Question: We are using base clear case with dynamic views on Linux.
In our environment some custom script is responsible, so ct mkview is not working.
I need either
- provide to Hudson plugin a custom script for creating a view
- tell to plugin to reuse existing view, w/o calling to ct mkview
I did not find any of these options.
Can you help me?
Here are my current settings:

Thank you
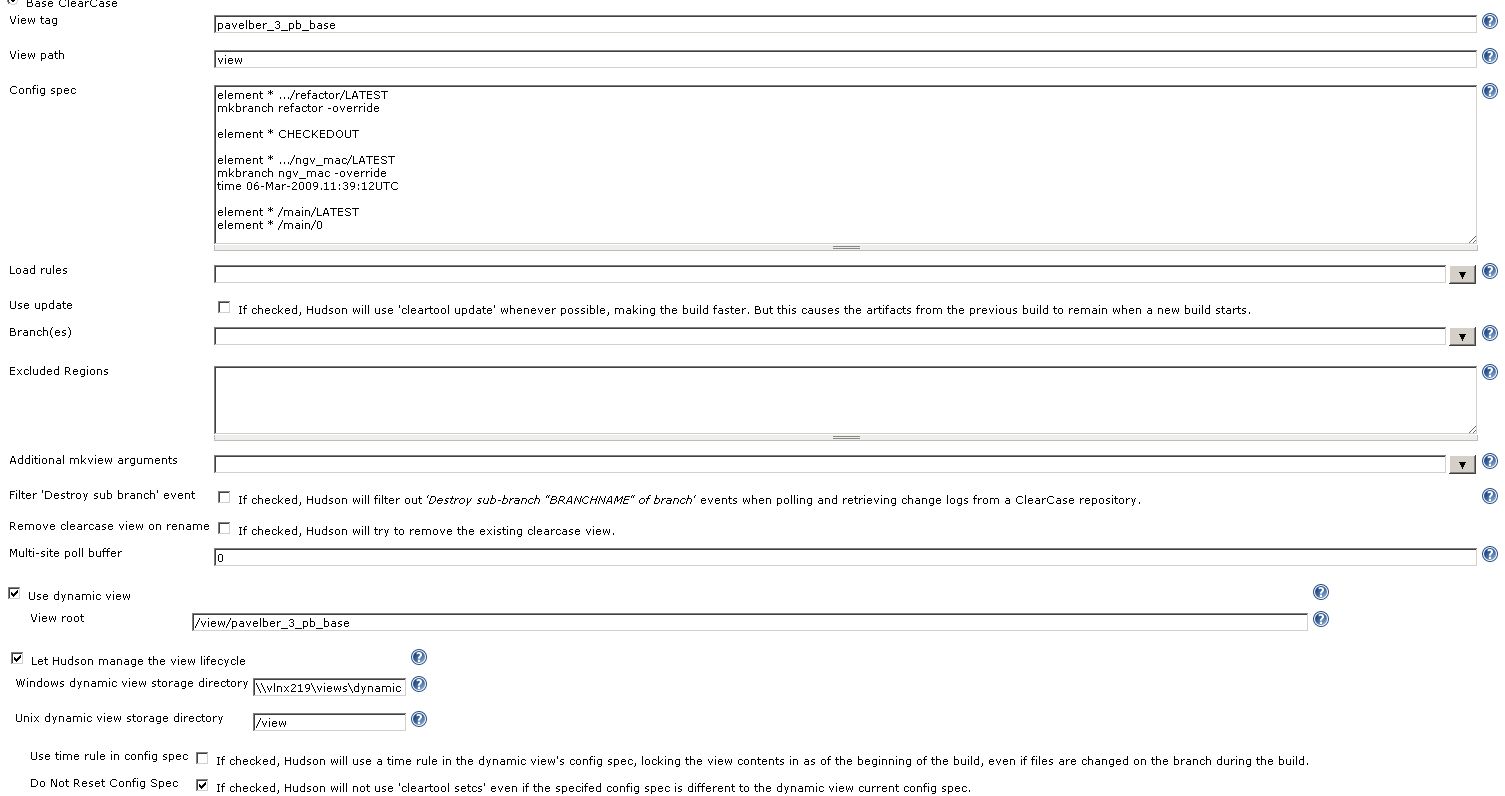
Answer: As I have detailed in "<URL>", you can use an existing dynamic view, even if it is non-UCM.
You need to click on "" to access to that part.
That being said, make sure the user associated with the Hudson session is registered in the right groups (primary or secondary groups of the Vobs that account needs to access) in order to be able to read (even checkout) files in said Vobs.
---
Turns out the OP did have the right <URL>, did access the "Advanced Options" part, but:
- -
That second option isn't needed when you have a dynamic view already created (outside of Hudson), and if you want that view to be reused as is.